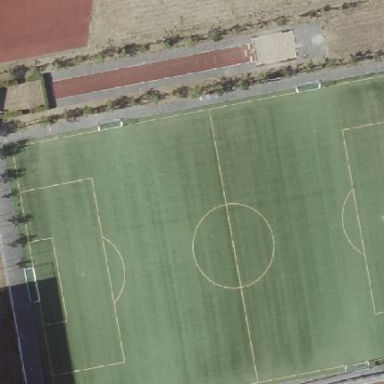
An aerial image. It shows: Artificial turf soccer pitch for leisure sport activities.